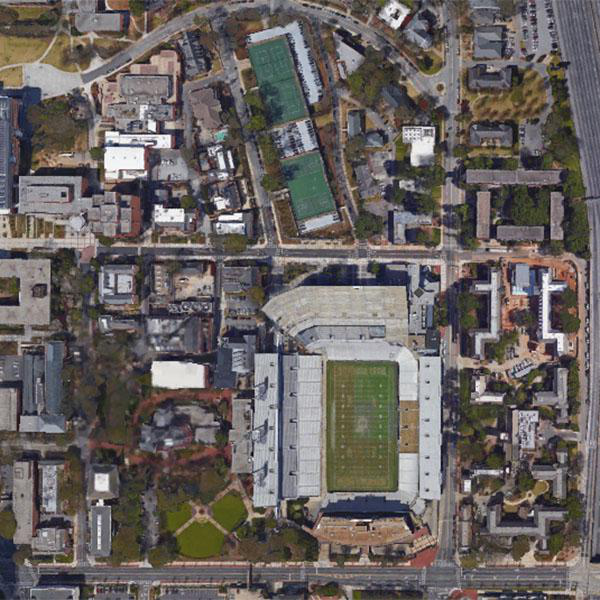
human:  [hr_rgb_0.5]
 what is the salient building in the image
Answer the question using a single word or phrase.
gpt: stadium